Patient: sex M, age 32
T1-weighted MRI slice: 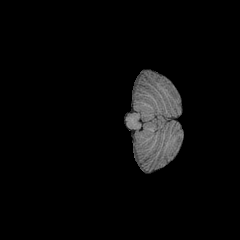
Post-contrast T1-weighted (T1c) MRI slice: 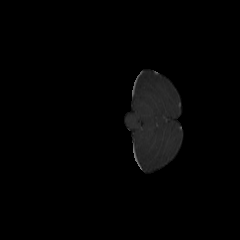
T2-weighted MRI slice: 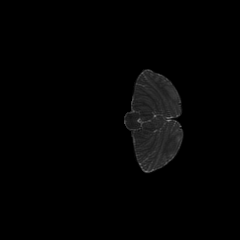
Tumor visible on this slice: no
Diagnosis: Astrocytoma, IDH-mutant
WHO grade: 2